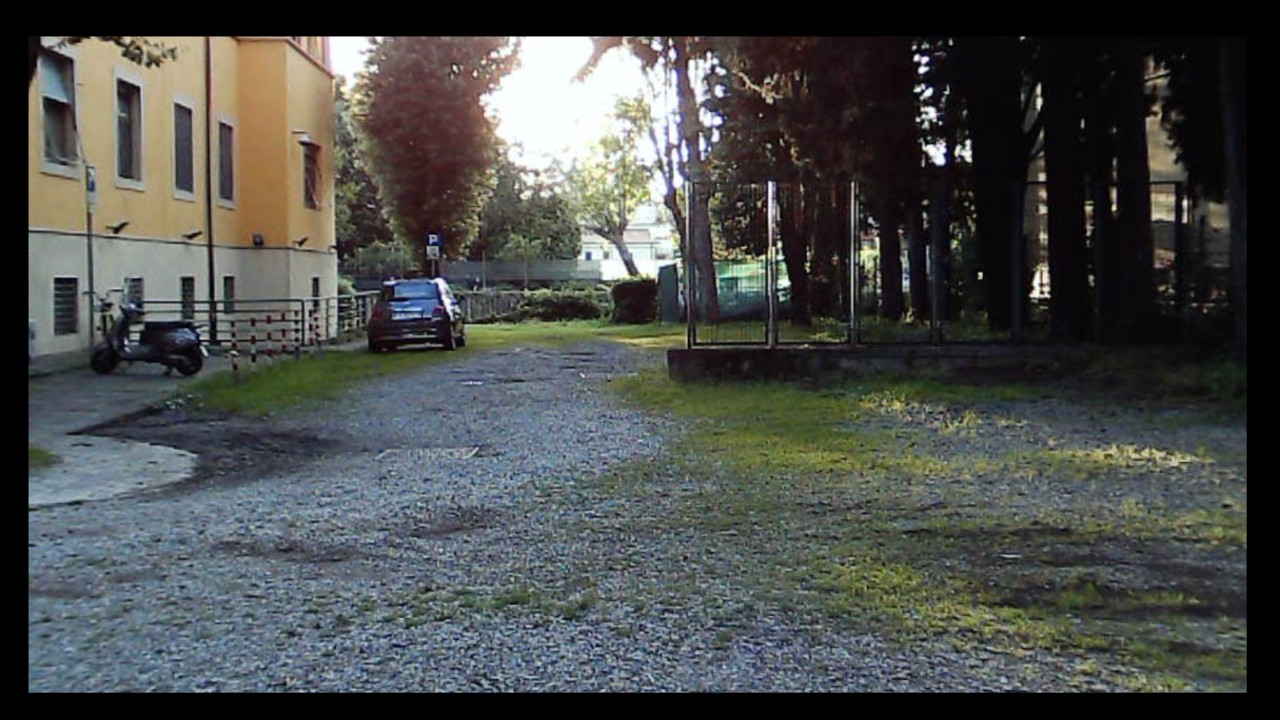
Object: DarwinFPV cineape20